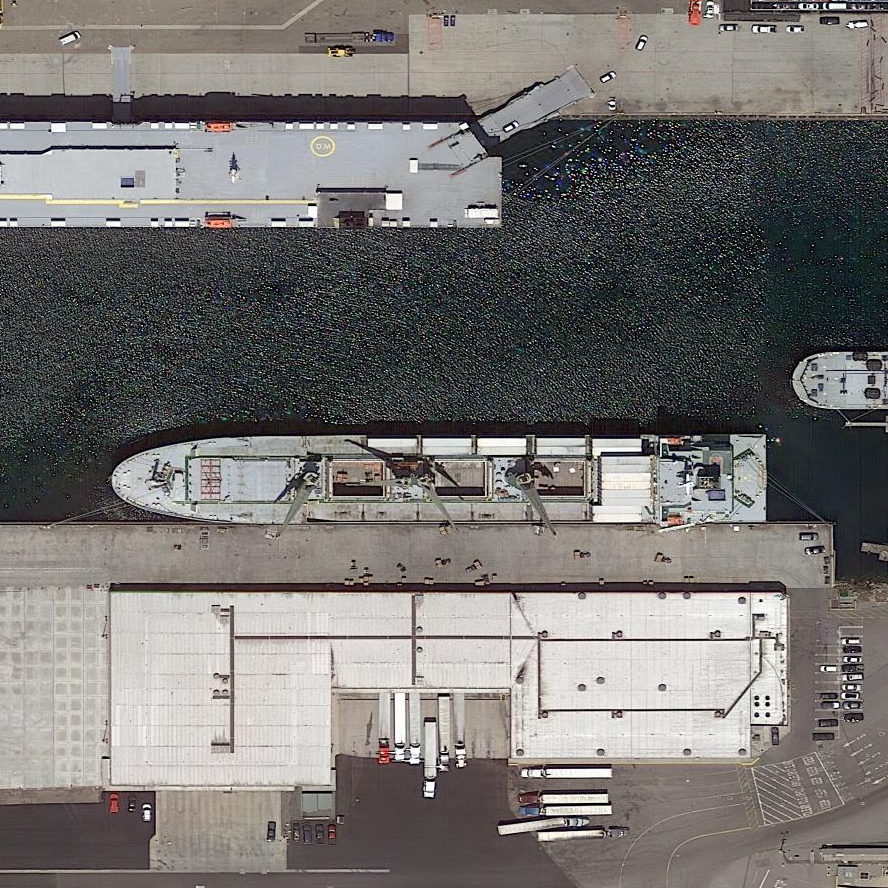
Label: civil